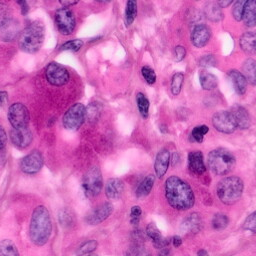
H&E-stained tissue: Pancreatic